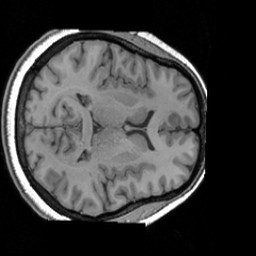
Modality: T1w
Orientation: axial
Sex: female
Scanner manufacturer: siemens
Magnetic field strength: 3 T
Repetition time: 1.63 s
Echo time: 0.00311 s